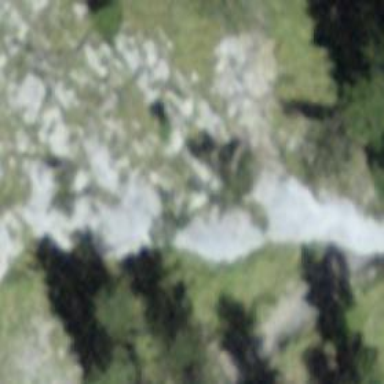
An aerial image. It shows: Cliff in nature.